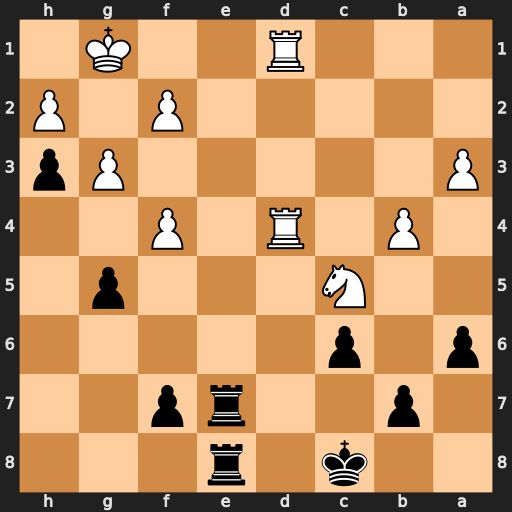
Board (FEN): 2k1r3/1p2rp2/p1p5/2N3p1/1P1R1P2/P5Pp/5P1P/3R2K1
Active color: b
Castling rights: -
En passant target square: -
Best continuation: Re1+ Rxe1 Rxe1#